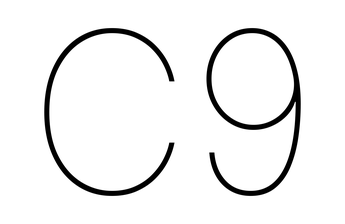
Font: Inter_Thin